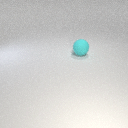
large cyan rubber sphere